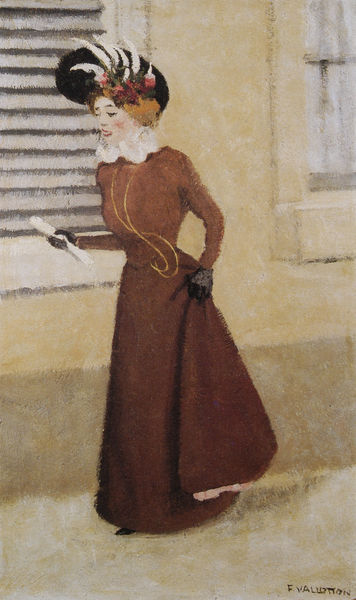
Titel: Frau mit Federhut
Künstler: Félix Vallotton
Standort: Schweiz
Institution: Privatsammlung
Schlagwörter: dunkel, feder, gemälde, hand, kopf, schatten, weiß, aquarell, gelb, mädchen, stadt, bewegung, blume, blumen, braun, elegant, fenster, frau, frisur, haar, handschuh, handschuhe, hut, kleid, licht, mund, nase, schmuck, schwarz, strasse, szene, dame, gebäude, haus, rot, weg, beige, rock, blond, mütze, wand, architektur, arm, arme, augen, falten, federn, gesicht, halten, kragen, sockel, hände, porträt, signatur, kalt, gehen, pfad, schlank, auge, gold, haare, mantel, realismus, lippen, rosa, rouge, schleppe, taille, vallotton, wangen, papier, valloton, mieder, schuhe, backen, laufen, kette, mauer, linien, herbst, laden, einfach, streifen, faltenwurf, geschminkt, rothaarig, gang, fensterladen, zettel, kälte, draußen, seite, gehweg, jalousie, schuh, rolle, spazierengehen, brief, fensterbank, gehend, schreiten, schriftrolle, garderobe, bau, mödchen, botschaft, rolladen, rollo, jalousien, anheben, eile, sxhwarz, klied, shcuhe, rollläden, eilig, errötend, lippenrot, handschih, taillke